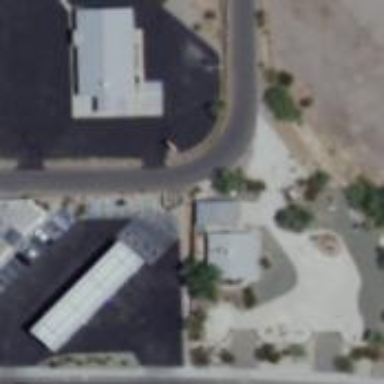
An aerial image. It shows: Gasoline fuel station.